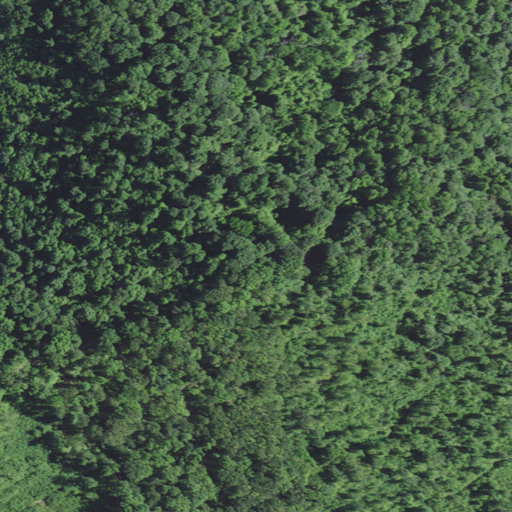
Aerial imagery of mountain in Kentucky named Bowling Mountain containing deciduous forest and shrub